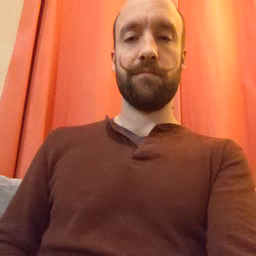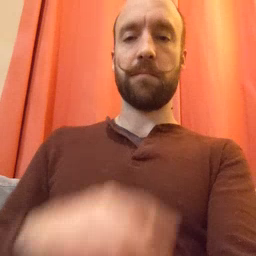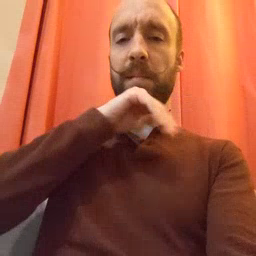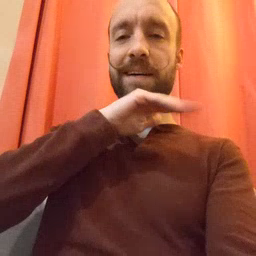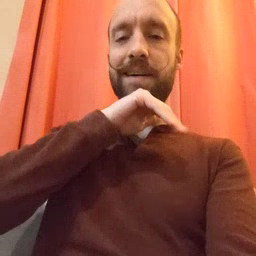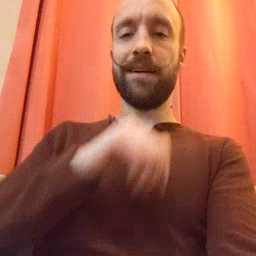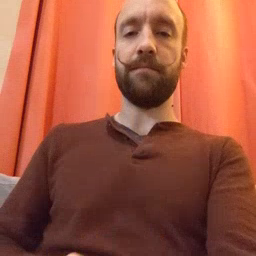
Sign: pig